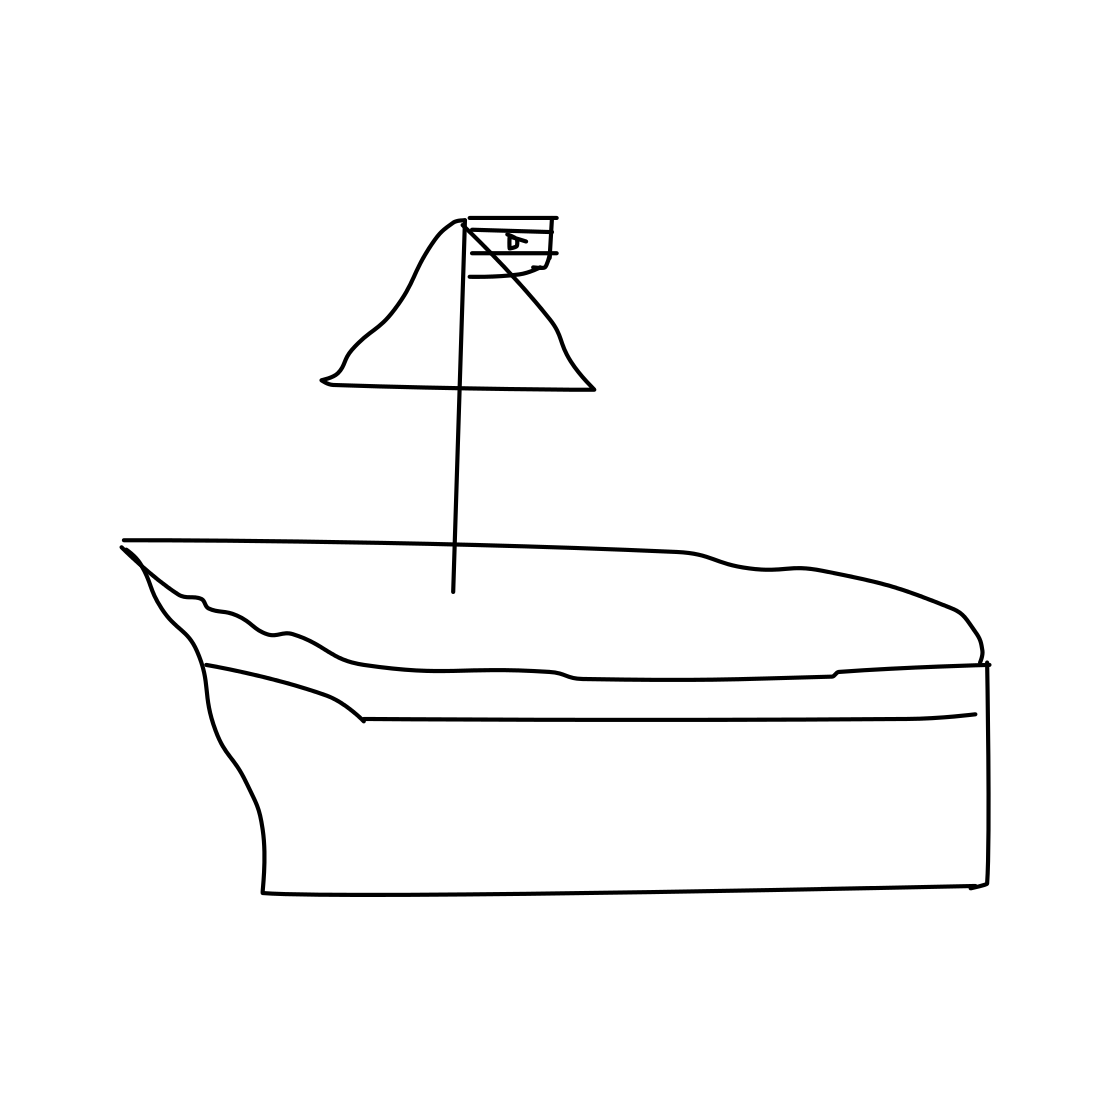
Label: ship